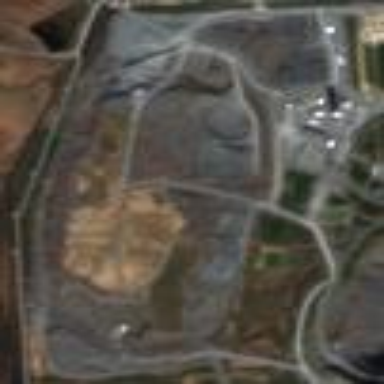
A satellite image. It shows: Landfill site specifically for mining waste.